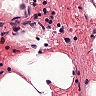
Metastatic tissue present: no